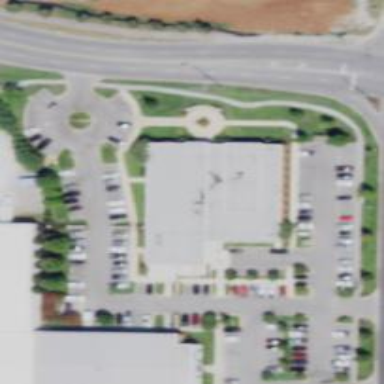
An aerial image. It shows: Building.